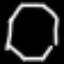
Label: octagon